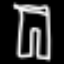
Label: pants